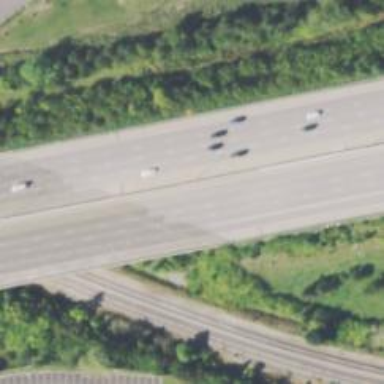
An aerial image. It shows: Motorway with embankment.